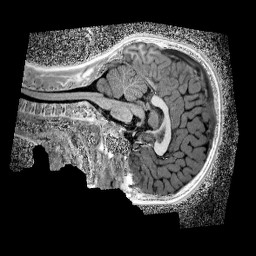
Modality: UNIT1_denoised
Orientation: sagittal
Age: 10
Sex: male
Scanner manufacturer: siemens
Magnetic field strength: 3 T
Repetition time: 4 s
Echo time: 0.00299 s